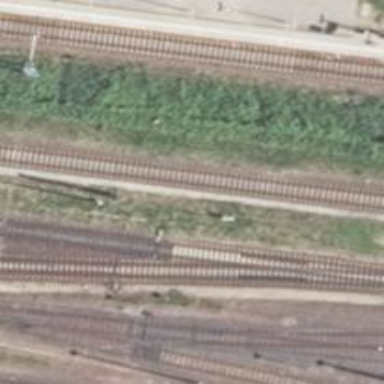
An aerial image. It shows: Railway switch with turnout to the right.